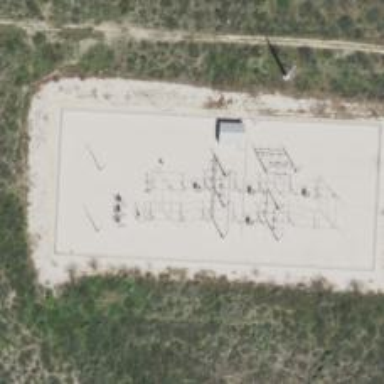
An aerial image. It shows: Switch used for power control.